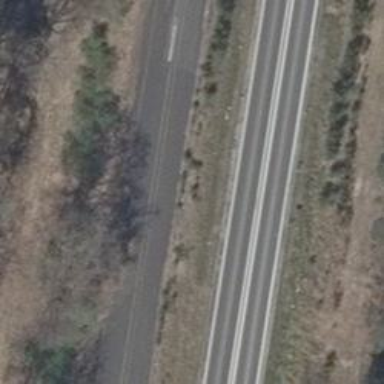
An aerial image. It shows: Asphalt surface.